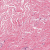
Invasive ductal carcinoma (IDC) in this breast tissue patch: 0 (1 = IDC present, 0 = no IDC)